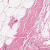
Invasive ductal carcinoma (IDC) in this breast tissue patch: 0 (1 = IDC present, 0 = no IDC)